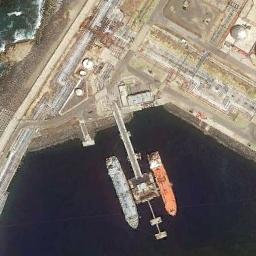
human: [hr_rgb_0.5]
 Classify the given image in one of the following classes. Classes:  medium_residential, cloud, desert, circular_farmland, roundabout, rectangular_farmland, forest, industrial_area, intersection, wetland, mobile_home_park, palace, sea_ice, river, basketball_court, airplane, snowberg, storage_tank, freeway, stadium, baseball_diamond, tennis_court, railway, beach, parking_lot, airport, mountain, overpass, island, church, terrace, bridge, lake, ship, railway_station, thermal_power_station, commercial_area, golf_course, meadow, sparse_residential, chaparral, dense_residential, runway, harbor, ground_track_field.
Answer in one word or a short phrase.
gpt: ship